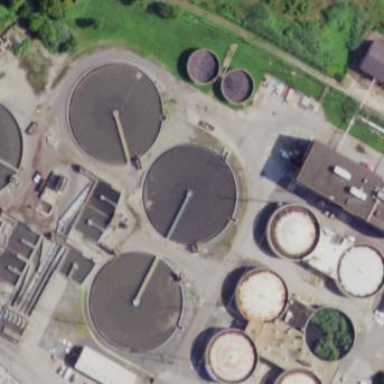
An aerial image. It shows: Body of wastewater.